Question: After installed 'angular-autofocus-fix'
imported the AutofocusModule
When i run the angular projects its shows below error:
'''
ERROR in node_modules/angular-autofocus-fix/index.d.ts:4:23 - error TS2314: Generic type 'ModuleWithProviders<T>' requires 1 type argument(s).
static forRoot(): ModuleWithProviders
'''
When i check in that node_mudule

I am using angular 10 in my project.
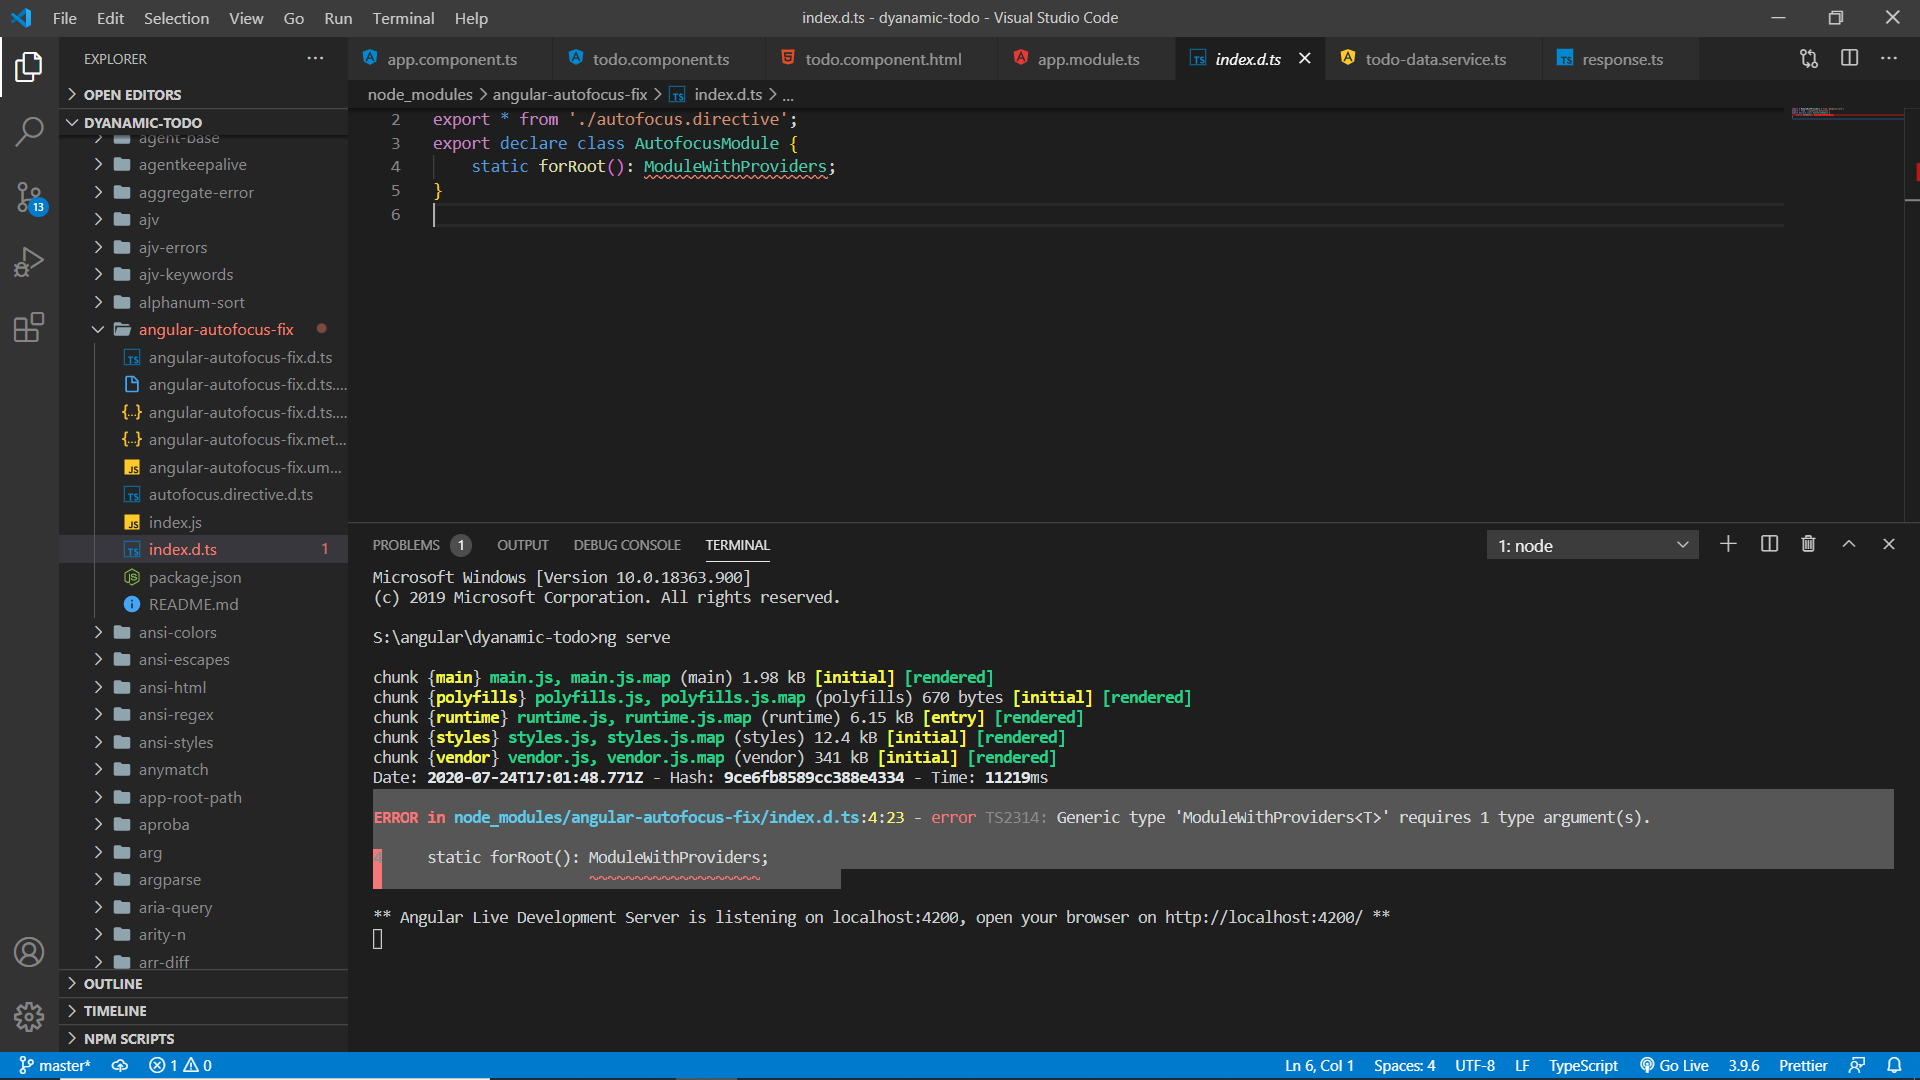
Answer: By adding this below given code snippet in 'app.module.ts' fixed the issue
'''
declare module "@angular/core" {
interface ModuleWithProviders<T = any> {
ngModule: Type<T>;
providers?: Provider[];
}
}
@NgModule({
// ......
})
export class AppModule { }
'''
In my case, this problem happened when I upgraded 'ng-bootstrap' version in 'angular-10'.